Question: I have <URL>.
I have set a footer with 'position fixed' with a certain 'height' and 'width' of '100%' and 'left:0px' and 'bottom:0px'.
The content above the footer gets blocked behind the footer when I resize the browser even though I have 'overflow:auto' on div element above it.
Here is the screen shot when the browser is resized and the content is blocked.

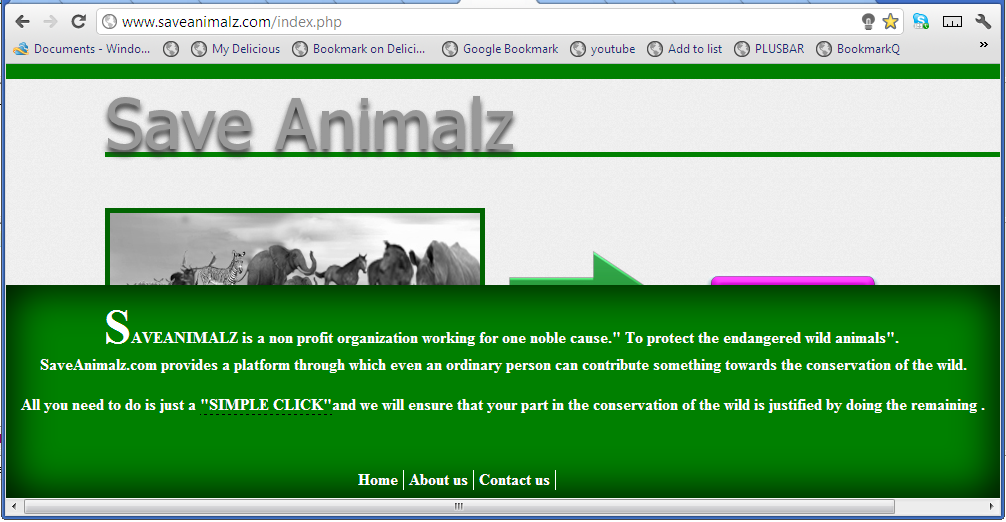
Answer: You can fix this by giving your wrapper a bottom margin that is equal to to the height+padding of your footer, so in this case:
'''
#wrapper {
margin-bottom: 213px;
overflow: auto;
}
'''
The explanation is that when you position something using 'position:fixed', you remove it from the flow of the document in the same way as with 'position:absolute' (the difference being that fixed will pin your content to the viewport rather than the document and so will not scroll). That means that normally positioned content is not affected by it, and acts as if it is not there.
In your case, your wrapper div was using all of the available space, which included space that was behind your footer. By adding a margin to the bottom of the wrapper, you are effectively stopping it at the start of the footer, and if more space is required a scrollbar will be displayed.